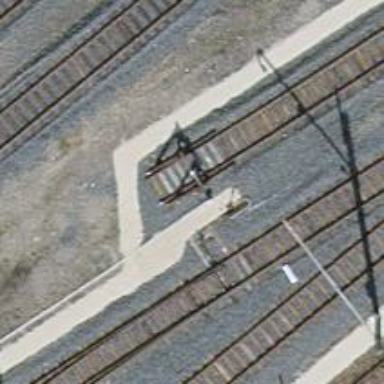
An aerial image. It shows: Railway buffer stop.